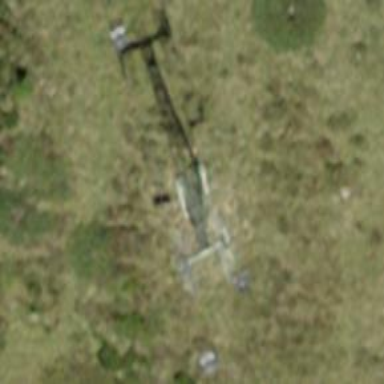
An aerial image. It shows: Pylon for aerialway.